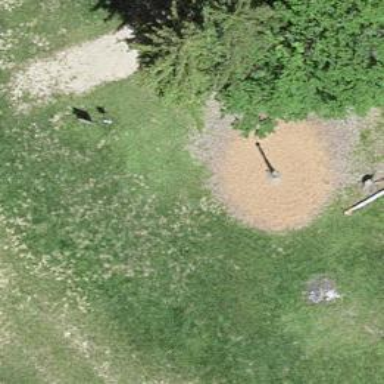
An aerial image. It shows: Playground area for leisure activities on the land.